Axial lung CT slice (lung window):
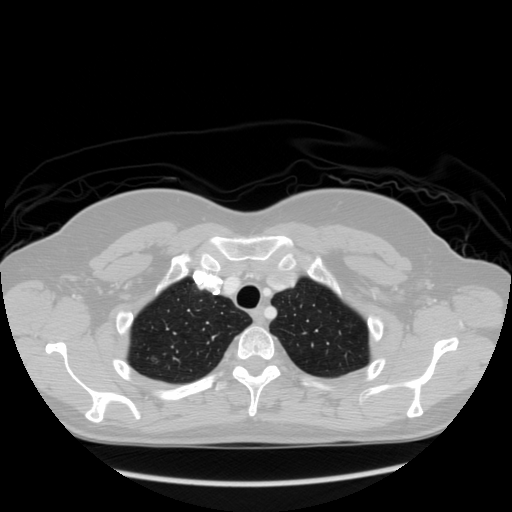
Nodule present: yes
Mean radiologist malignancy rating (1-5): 2